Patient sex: M
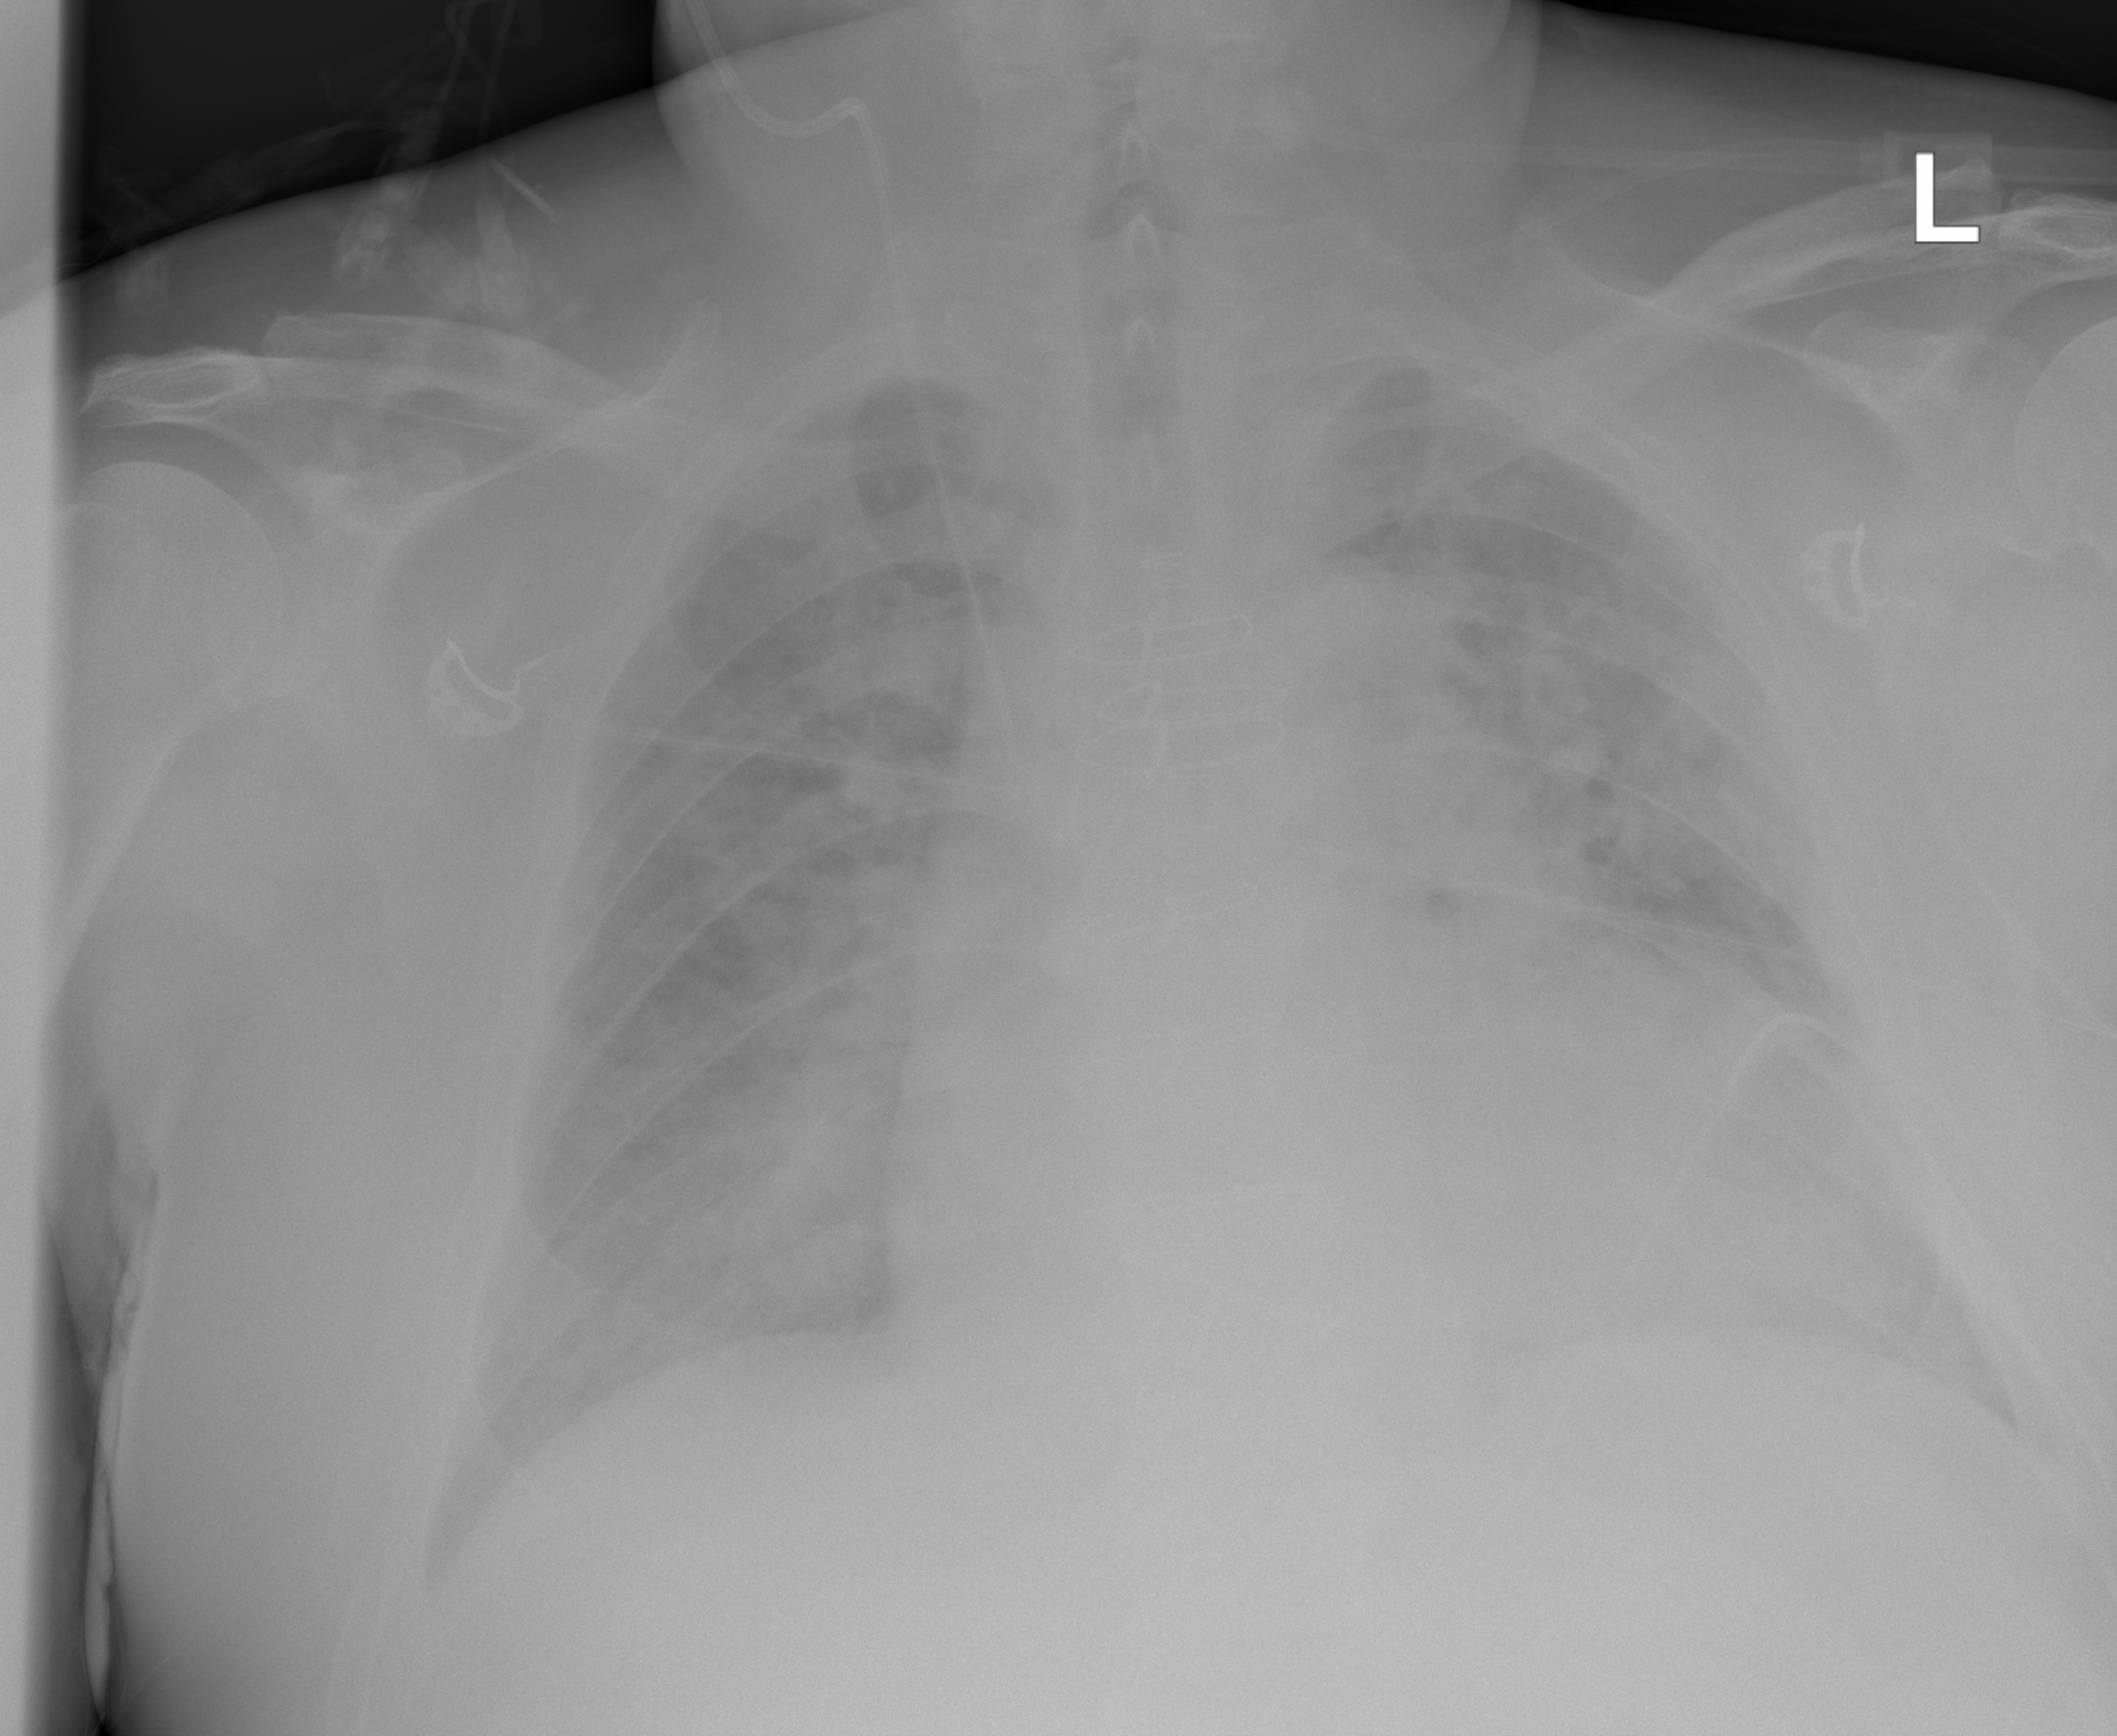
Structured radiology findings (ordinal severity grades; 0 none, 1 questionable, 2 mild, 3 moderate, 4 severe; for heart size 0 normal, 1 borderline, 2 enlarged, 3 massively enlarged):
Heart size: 2
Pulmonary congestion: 3
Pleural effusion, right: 0
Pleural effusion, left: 2
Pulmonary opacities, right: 3
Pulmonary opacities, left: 3
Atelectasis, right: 0
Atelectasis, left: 2